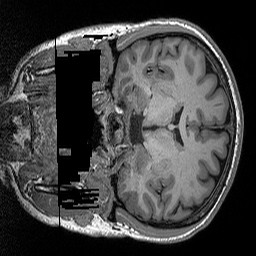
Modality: T1w
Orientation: coronal
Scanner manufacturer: siemens
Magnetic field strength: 3 T
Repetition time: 2.3 s
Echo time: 0.00298 s